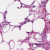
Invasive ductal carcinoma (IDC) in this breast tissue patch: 0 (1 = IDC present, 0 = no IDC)